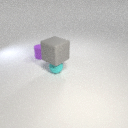
small cyan rubber sphere below large gray rubber cube